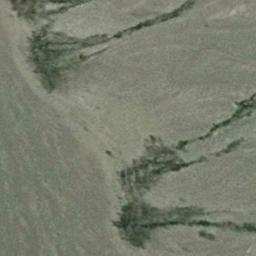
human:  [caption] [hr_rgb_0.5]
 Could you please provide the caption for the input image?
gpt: There are white desert with lines of green plants .

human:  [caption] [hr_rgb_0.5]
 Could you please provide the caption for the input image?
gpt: This is a gray desert with some dark green plants .

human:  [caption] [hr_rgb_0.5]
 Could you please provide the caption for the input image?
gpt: The desert has dark gray soil and lots of dense desert plants .

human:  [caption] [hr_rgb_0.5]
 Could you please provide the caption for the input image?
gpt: A gray desert with some green area .